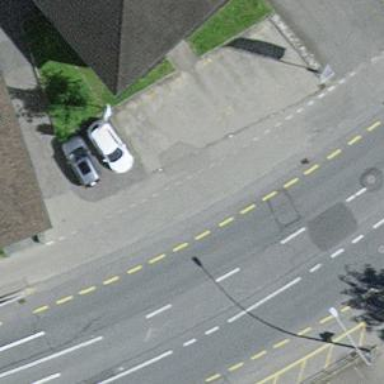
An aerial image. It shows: Asphalt sidewalk along the footway.